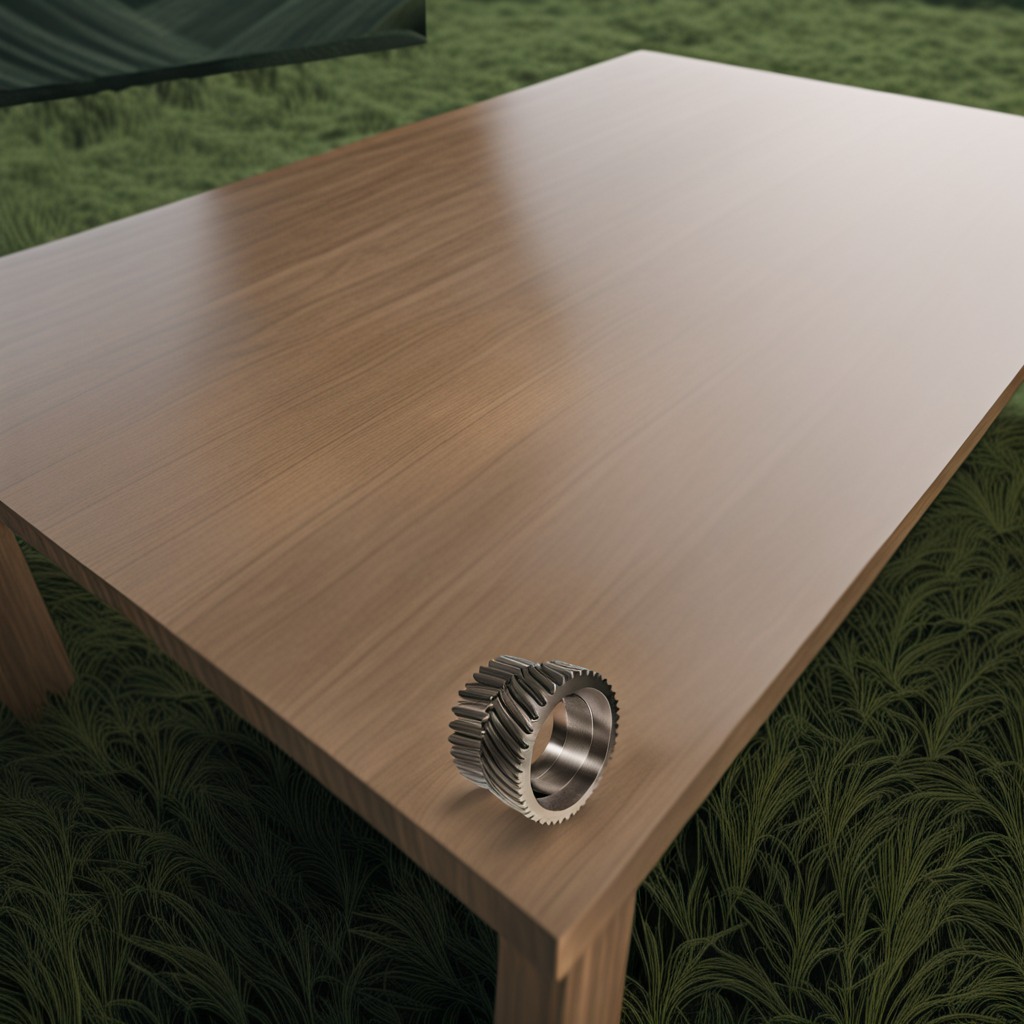
A steel gear with teeth lies on a wooden table inside a jungle field workshop tent humid ambient light worn but